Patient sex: M
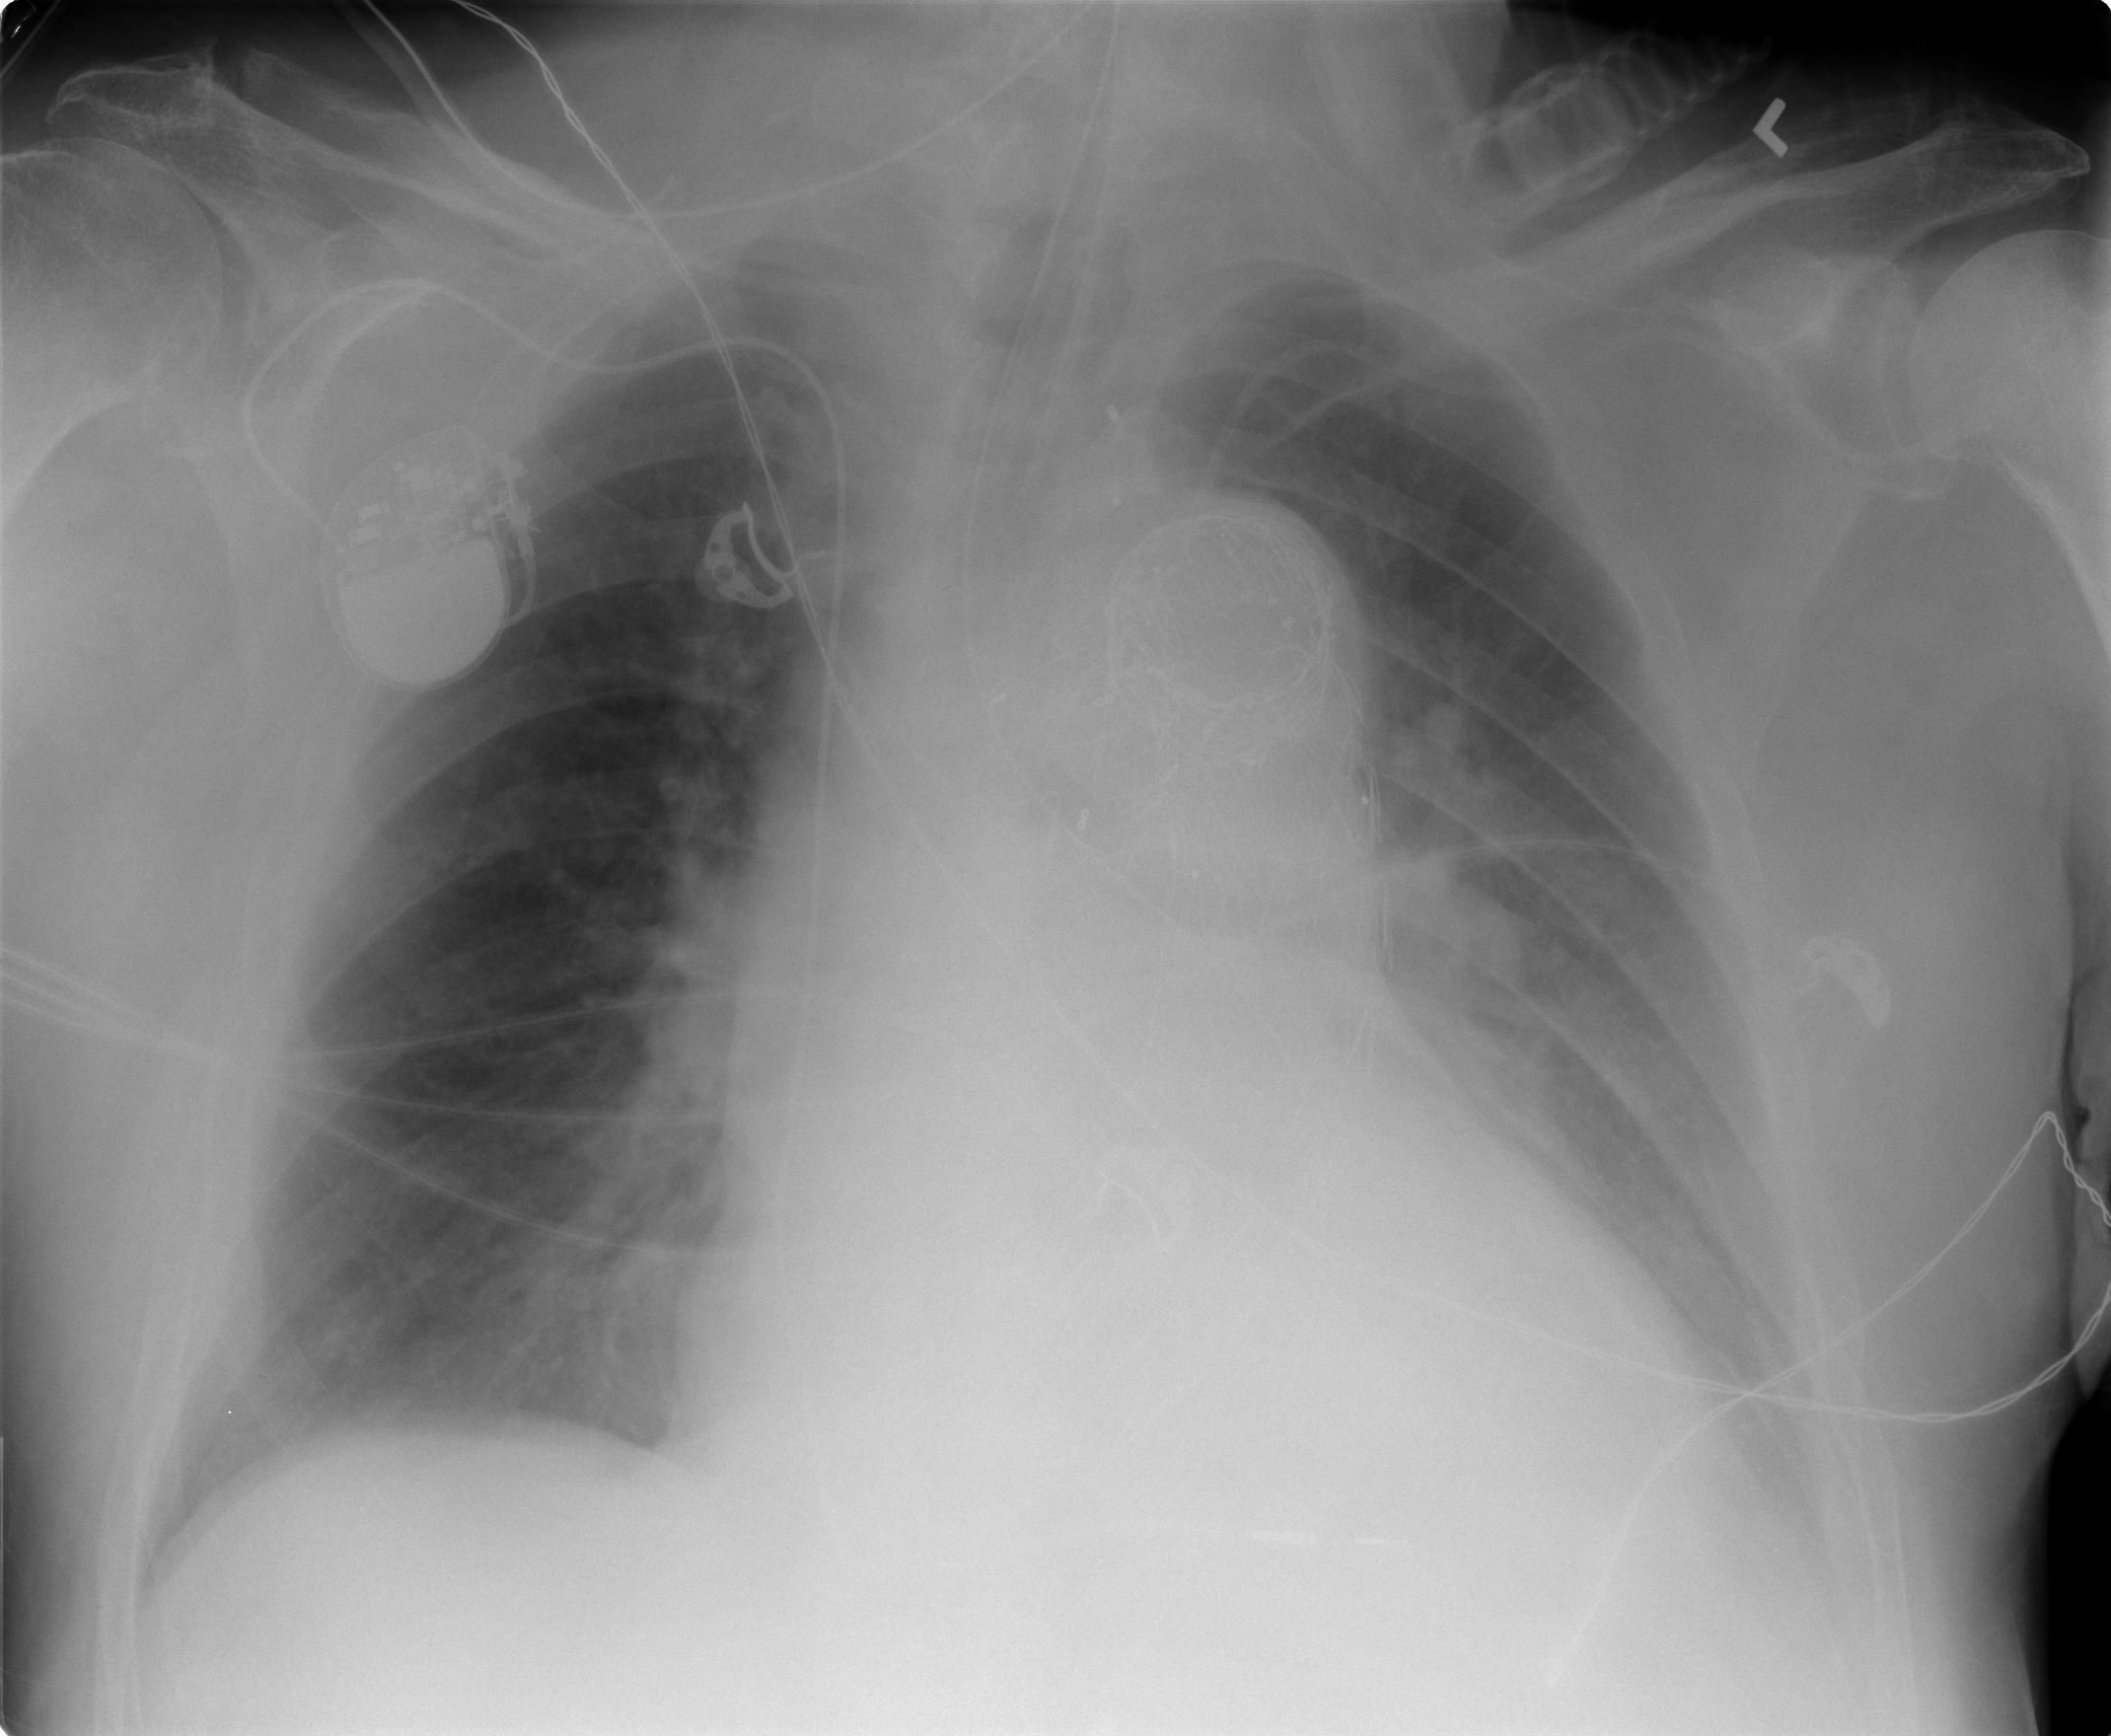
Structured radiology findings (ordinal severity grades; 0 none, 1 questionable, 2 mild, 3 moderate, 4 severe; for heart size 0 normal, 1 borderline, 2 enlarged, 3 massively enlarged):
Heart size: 2
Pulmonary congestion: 2
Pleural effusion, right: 0
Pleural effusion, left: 2
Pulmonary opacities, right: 0
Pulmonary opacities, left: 0
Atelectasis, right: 1
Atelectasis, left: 2